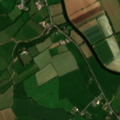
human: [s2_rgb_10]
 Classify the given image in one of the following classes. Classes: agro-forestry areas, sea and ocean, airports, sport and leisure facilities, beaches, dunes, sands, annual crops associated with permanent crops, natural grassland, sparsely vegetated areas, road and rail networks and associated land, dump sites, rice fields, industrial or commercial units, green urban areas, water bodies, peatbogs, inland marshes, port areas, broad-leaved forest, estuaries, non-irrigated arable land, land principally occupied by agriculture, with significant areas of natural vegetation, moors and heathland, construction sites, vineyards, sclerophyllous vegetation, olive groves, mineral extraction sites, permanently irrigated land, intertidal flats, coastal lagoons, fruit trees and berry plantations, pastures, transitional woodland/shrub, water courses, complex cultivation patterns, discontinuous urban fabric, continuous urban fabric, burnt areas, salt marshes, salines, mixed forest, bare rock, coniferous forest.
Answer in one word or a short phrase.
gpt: non-irrigated arable land, pastures